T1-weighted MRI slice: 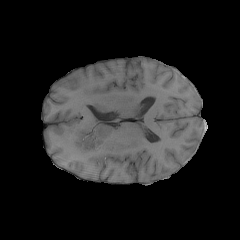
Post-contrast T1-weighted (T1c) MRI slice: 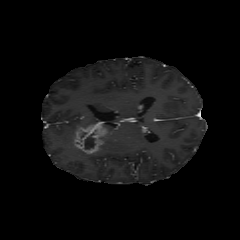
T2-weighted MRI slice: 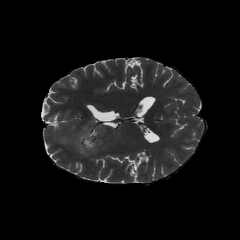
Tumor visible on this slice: yes